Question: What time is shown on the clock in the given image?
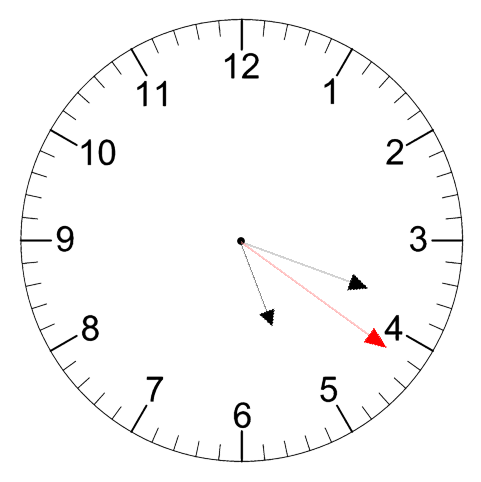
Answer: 05:18:21